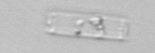
Label: Cerataulina_pelagica